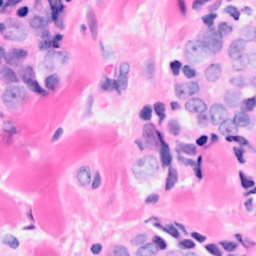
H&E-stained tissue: Breast